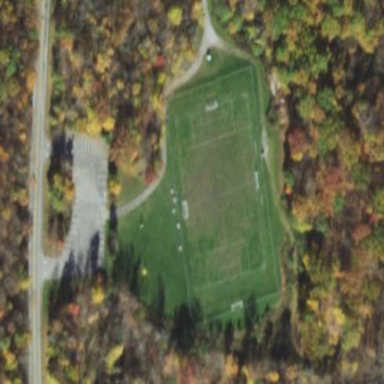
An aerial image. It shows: Soccer pitch for outdoor sports and leisure activities.